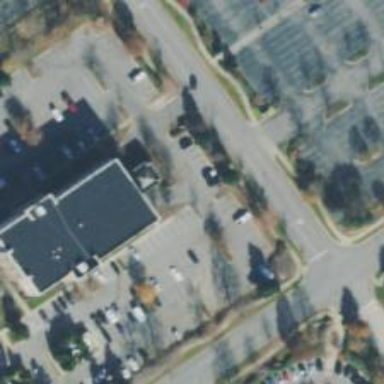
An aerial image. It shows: Commercial building.